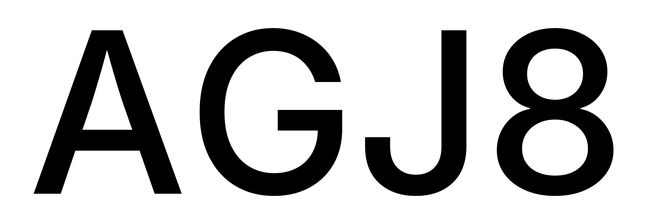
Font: Inter_Medium